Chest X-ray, PA view. Patient: 47 years old, sex M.
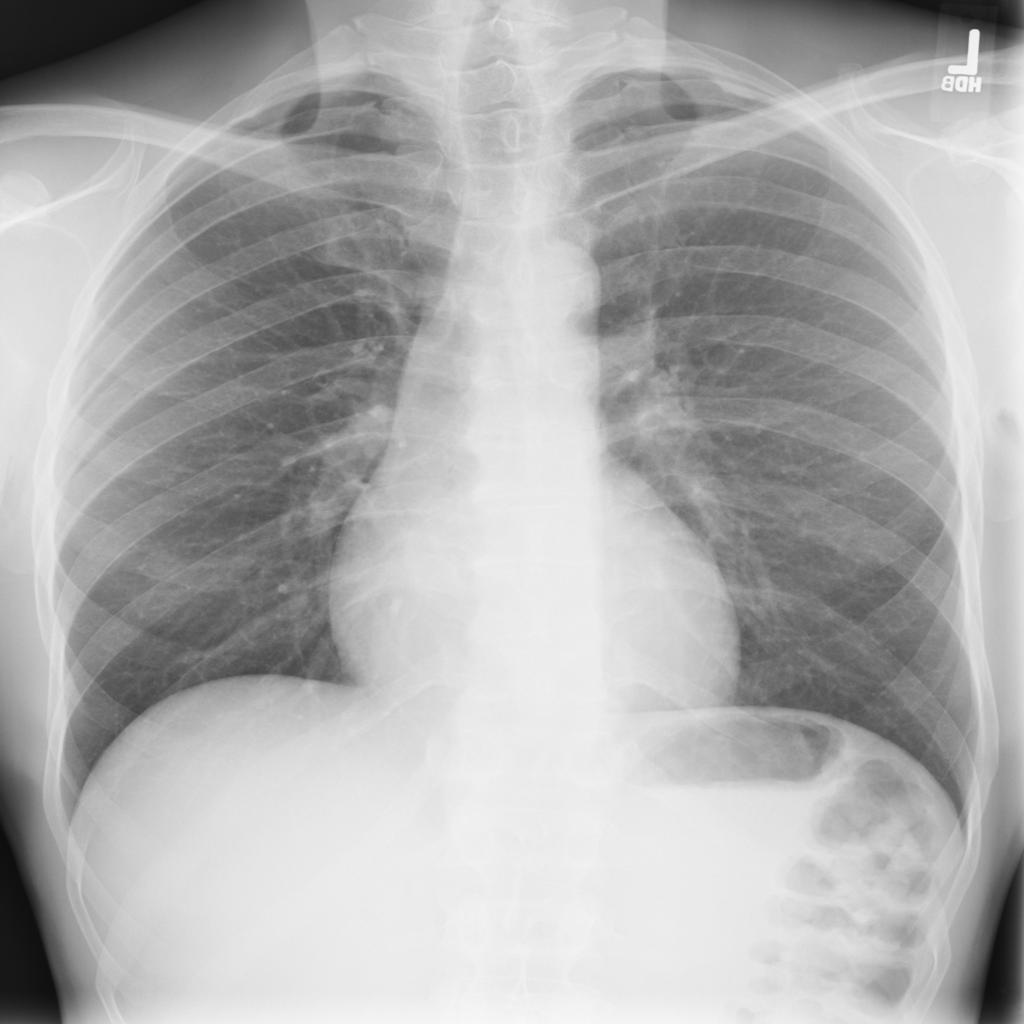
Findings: No Finding